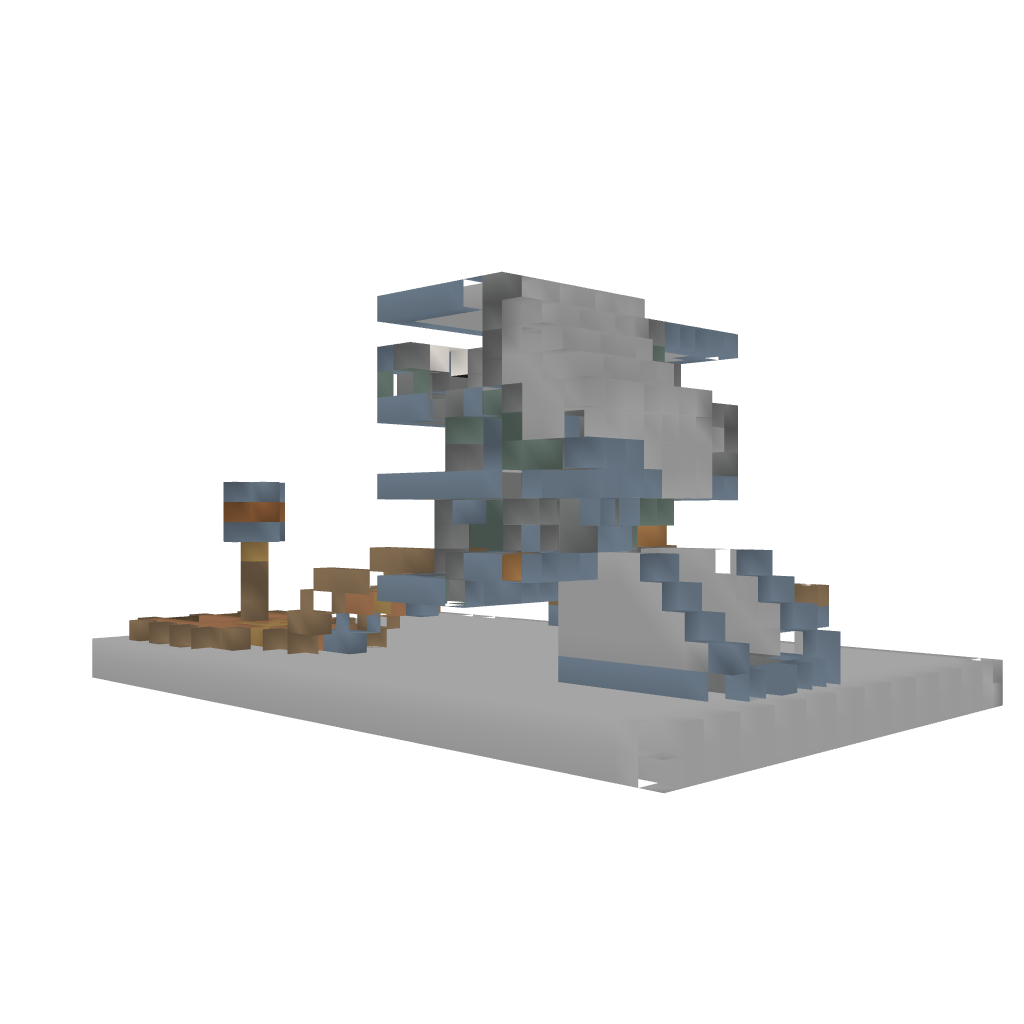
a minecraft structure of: Aecor Nidus